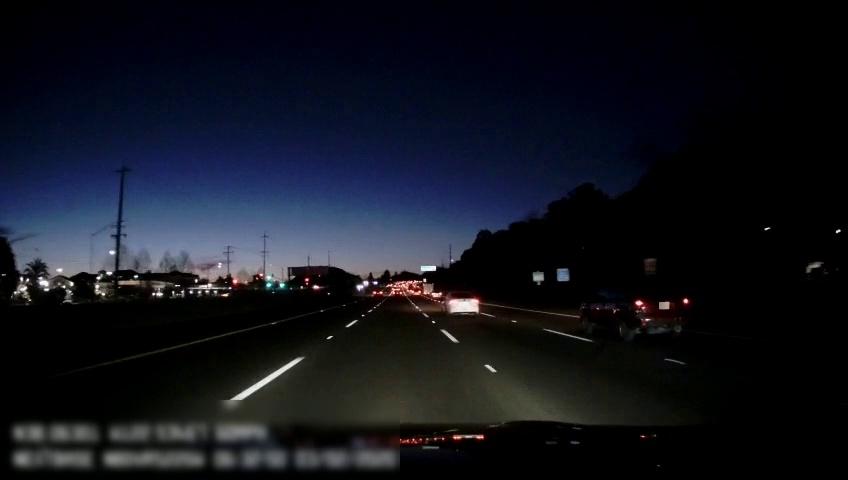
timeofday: Night
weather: Other
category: Drivable Space
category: Vehicles | SUV
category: Vehicles | Car
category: Vehicles | Car
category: Vehicles | Other LV
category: Lanes | Alternate Lane
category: Lanes | Current Lane
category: Lanes | Current Lane
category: Lanes | Alternate Lane
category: Lanes | Alternate Lane